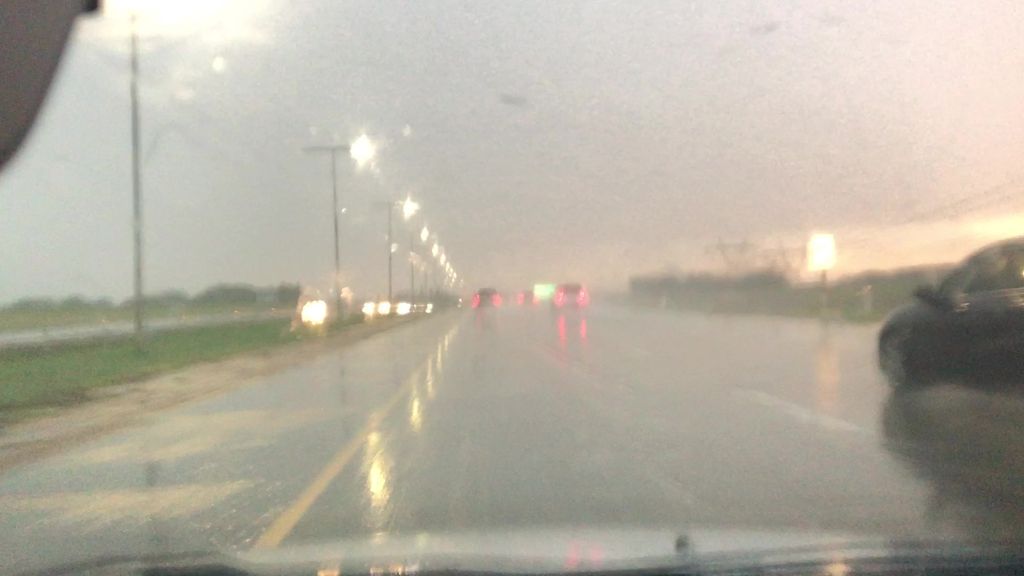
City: edmonton